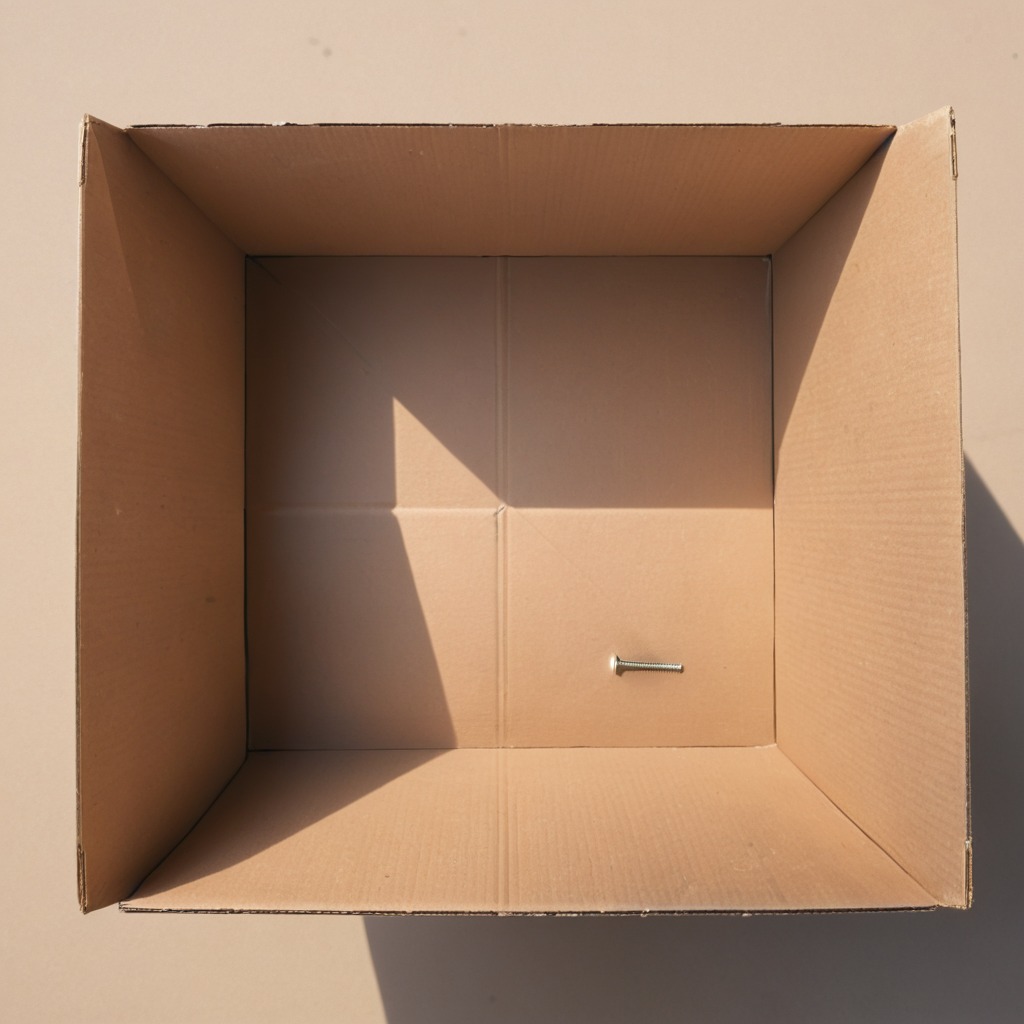
A metal screw lies on a clean dry cardboard box surface in an outdoor workshop during daytime bright natural light soft shadows slightly creased but